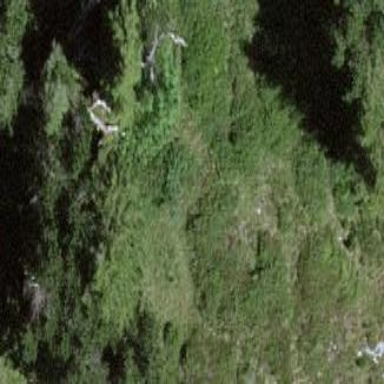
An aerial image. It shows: Area covered in scrub vegetation.